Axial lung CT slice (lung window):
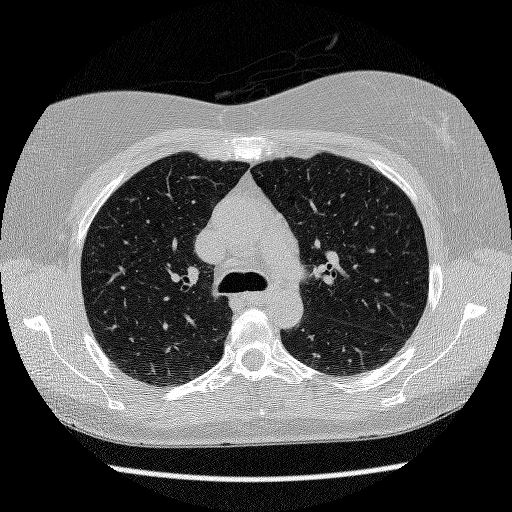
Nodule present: no